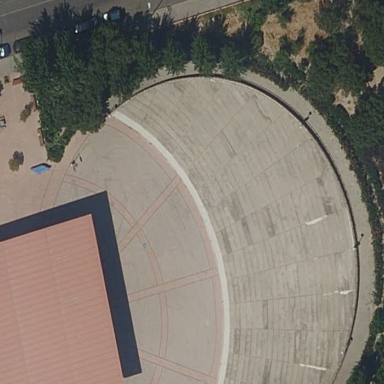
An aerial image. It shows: Open-air theatre.